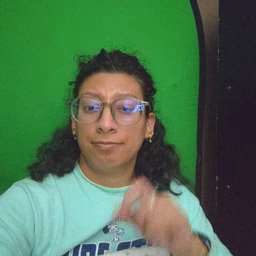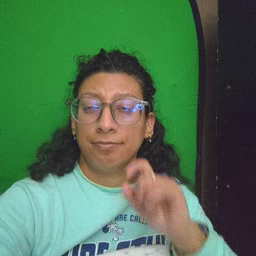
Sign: gift